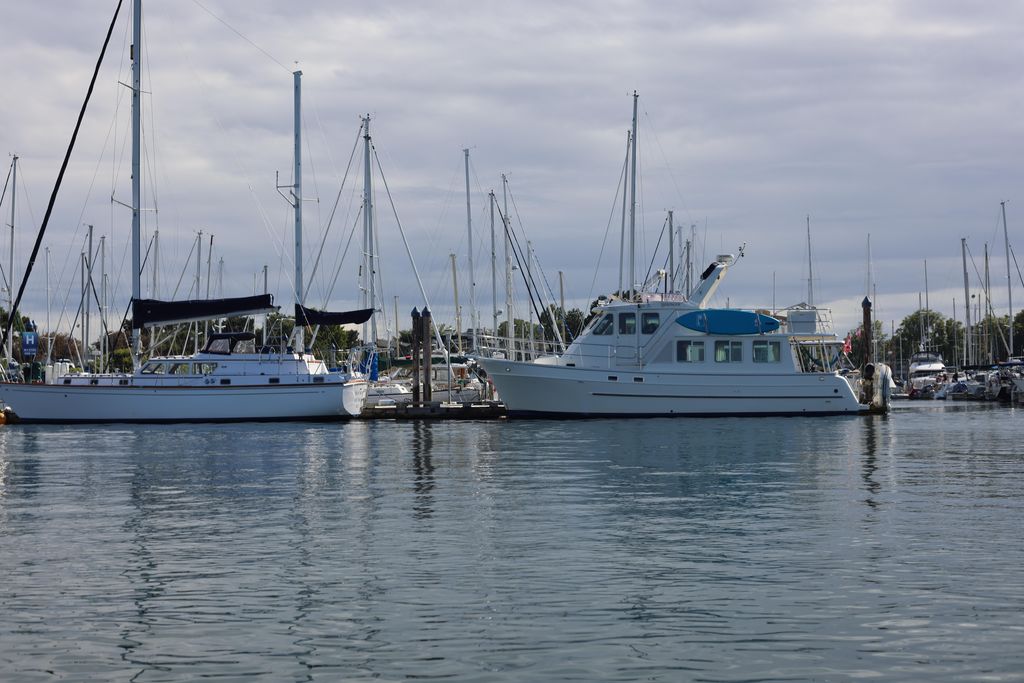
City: victoria